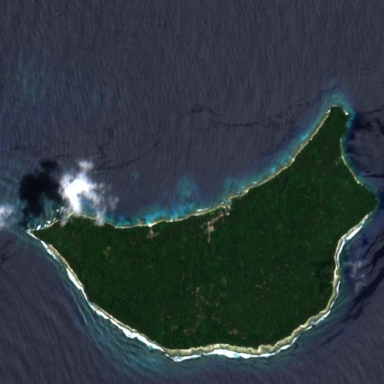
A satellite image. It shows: Island with natural coastline.